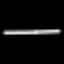
Label: line